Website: bh-photo
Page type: address-validator
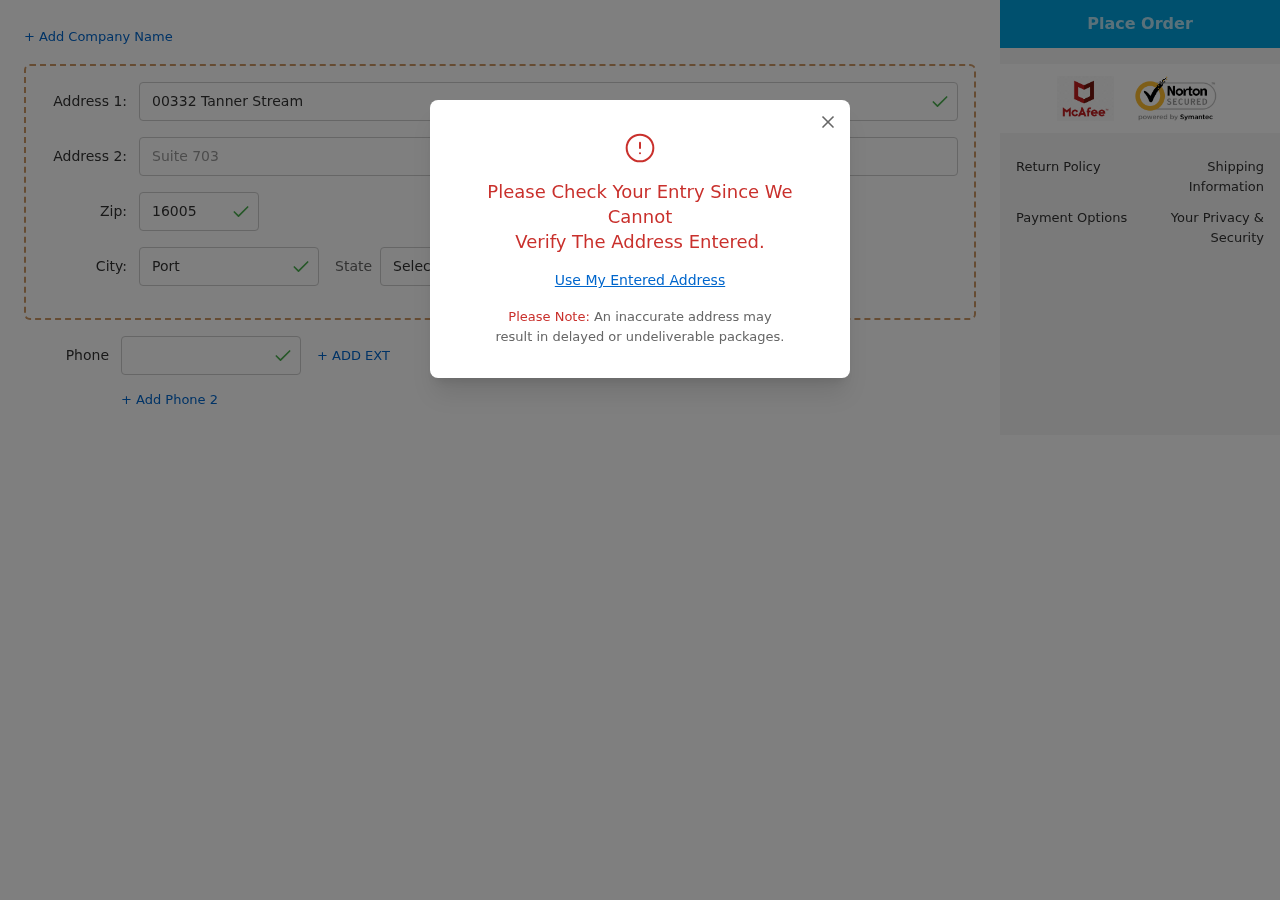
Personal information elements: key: PII_CITY
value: Port Richard
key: PII_PHONE
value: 9393330343
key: PII_POSTCODE
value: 16005
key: PII_STATE_ABBR
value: RI
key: PII_STREET
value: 00332 Tanner Stream
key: PII_STREET2
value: Suite 703